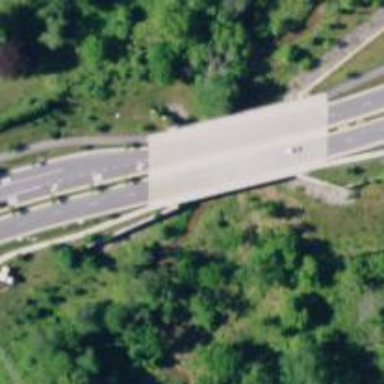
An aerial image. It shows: Cycleway bridge with asphalt surface.